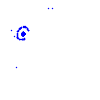
Particle: electron